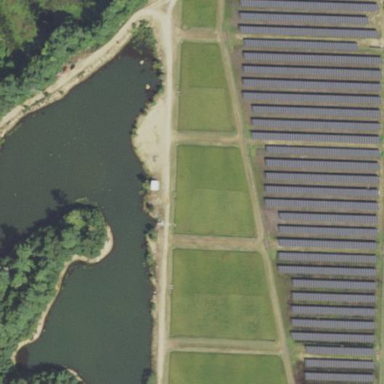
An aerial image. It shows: Solar photovoltaic power plant surrounded by fence.